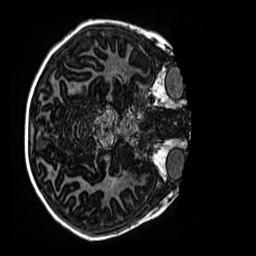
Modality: MP2RAGE
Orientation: axial
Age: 9
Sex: male
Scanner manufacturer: siemens
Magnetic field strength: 3 T
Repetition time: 4 s
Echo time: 0.00299 s